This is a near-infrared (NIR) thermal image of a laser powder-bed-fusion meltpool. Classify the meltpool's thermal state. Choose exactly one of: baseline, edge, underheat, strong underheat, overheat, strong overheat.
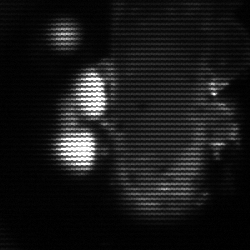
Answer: strong underheat